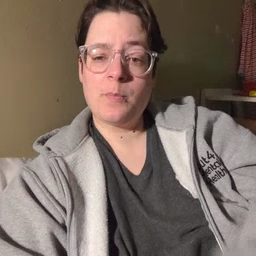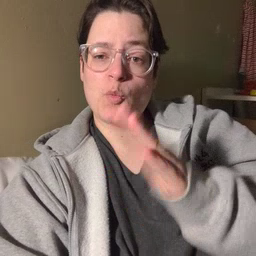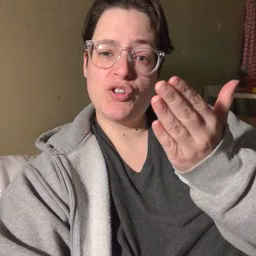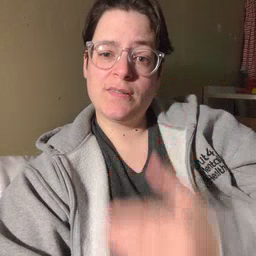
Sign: book